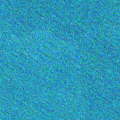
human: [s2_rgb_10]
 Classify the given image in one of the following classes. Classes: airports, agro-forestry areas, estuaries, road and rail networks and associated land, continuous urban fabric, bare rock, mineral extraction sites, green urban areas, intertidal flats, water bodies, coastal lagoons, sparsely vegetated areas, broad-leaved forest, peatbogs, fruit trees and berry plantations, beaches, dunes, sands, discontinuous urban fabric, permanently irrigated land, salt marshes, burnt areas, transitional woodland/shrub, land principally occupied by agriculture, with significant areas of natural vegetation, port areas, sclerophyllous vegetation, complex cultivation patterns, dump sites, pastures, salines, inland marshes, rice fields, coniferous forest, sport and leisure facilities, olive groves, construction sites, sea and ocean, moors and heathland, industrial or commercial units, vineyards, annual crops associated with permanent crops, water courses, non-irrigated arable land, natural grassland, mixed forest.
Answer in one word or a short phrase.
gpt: sea and ocean